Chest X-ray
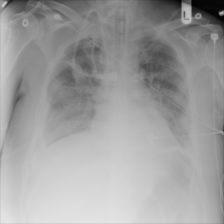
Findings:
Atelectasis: negative
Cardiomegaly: negative
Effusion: positive
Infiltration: positive
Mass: negative
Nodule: negative
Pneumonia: negative
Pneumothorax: negative
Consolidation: positive
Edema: negative
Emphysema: negative
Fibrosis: negative
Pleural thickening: negative
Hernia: negative